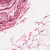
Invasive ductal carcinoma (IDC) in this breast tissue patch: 0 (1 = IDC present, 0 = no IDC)